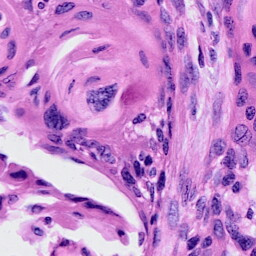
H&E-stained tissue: Cervix